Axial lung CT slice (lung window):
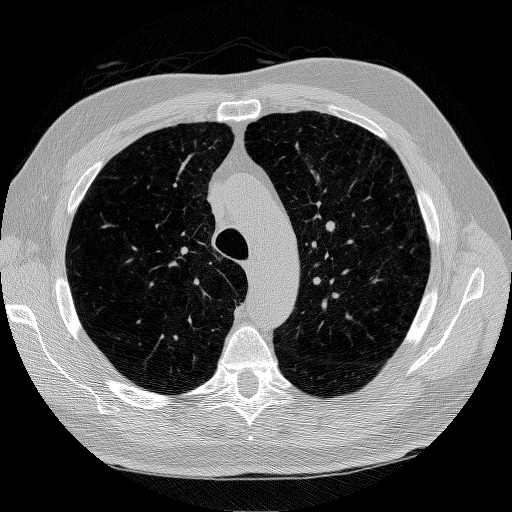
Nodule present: no